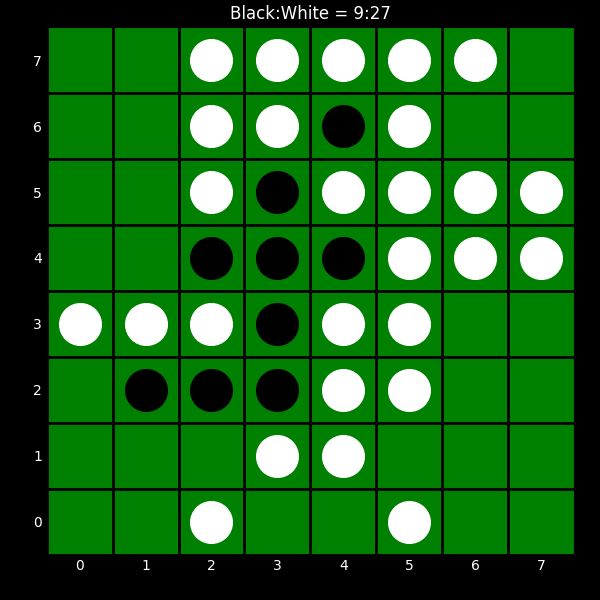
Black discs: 9
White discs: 27